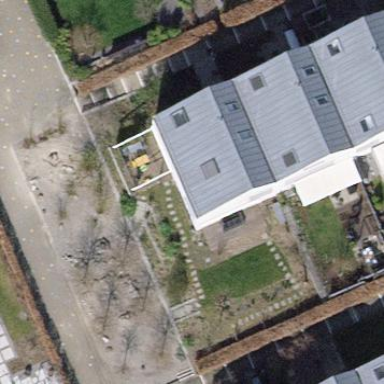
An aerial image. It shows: Building.